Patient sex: F
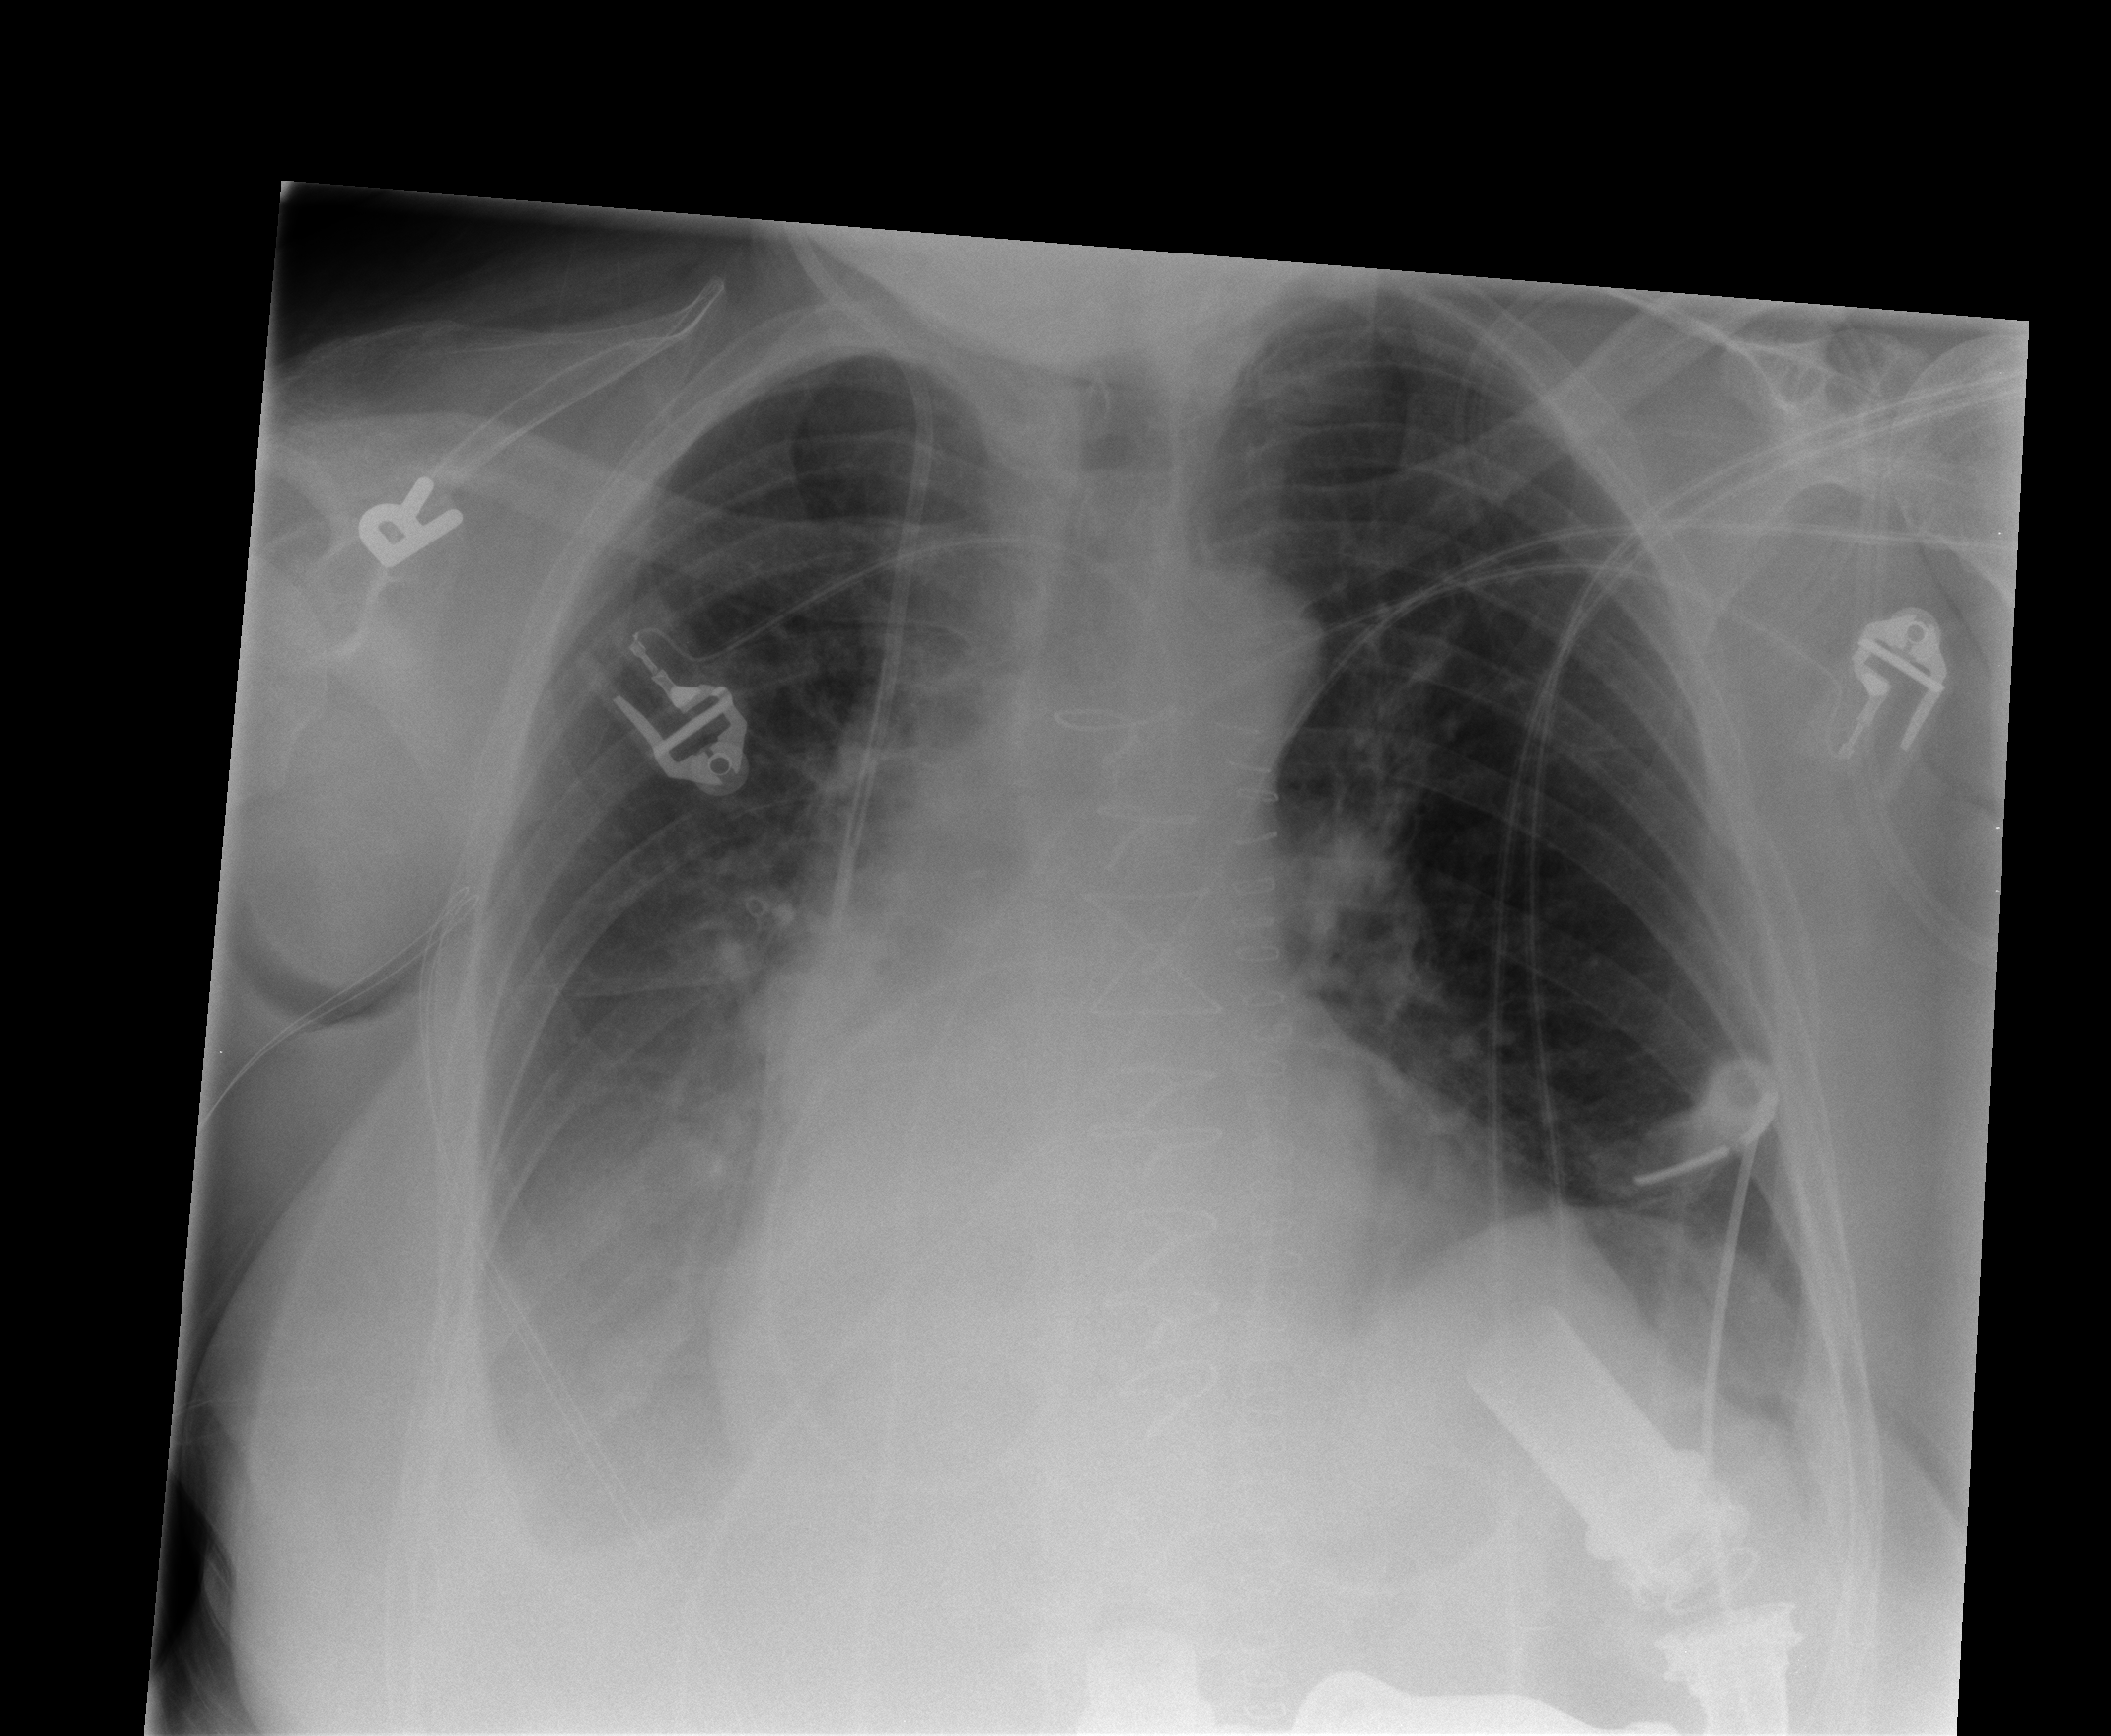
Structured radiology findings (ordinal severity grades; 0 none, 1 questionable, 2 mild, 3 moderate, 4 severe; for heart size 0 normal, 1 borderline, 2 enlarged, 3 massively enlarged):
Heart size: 2
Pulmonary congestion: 2
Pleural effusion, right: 2
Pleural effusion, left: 0
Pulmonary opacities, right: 0
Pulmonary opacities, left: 0
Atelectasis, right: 2
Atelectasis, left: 1